Question: Find the minimum number of moves required to get from the Tower of Hanoi state described in the figure to the completed state
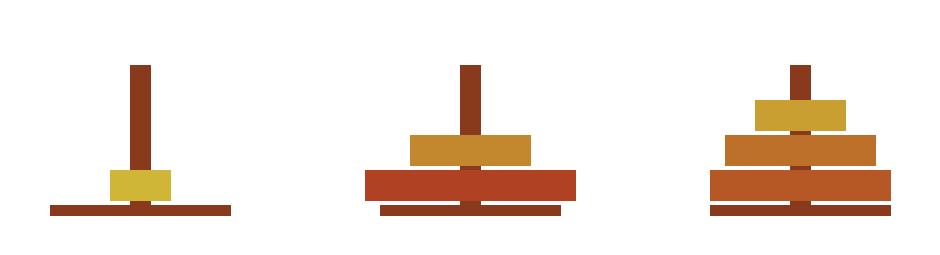
Answer: 61